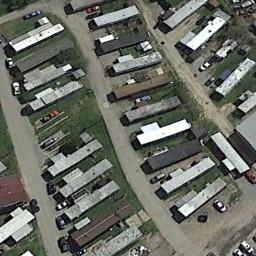
Label: residential